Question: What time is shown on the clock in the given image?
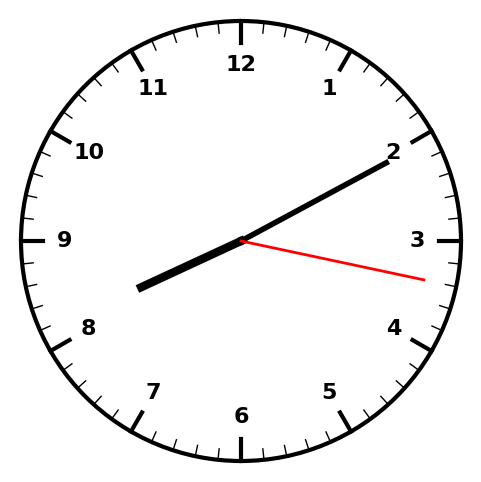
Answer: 08:10:17